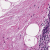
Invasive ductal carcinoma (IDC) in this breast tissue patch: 0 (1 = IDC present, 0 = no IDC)